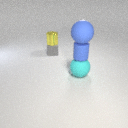
small yellow metal cylinder above small gray rubber cube